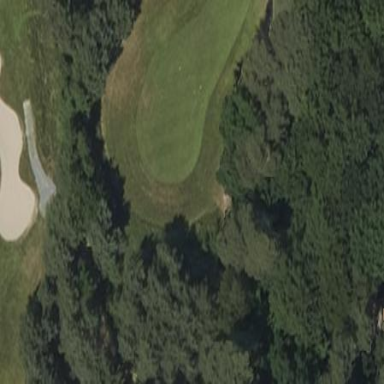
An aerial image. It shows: Golf tee.